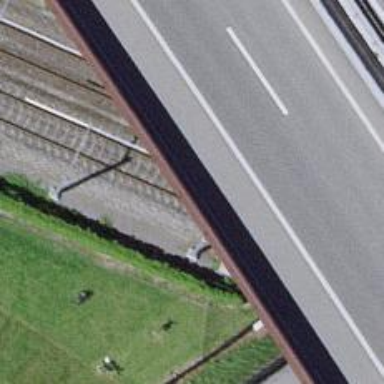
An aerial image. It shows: Railway bridge with electrified tracks and single rail.